Breast ultrasound image
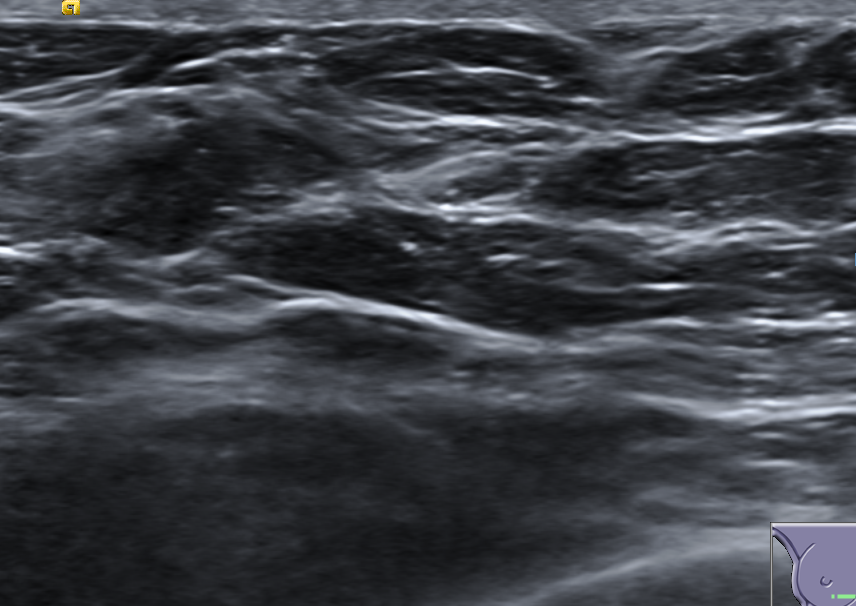
Diagnosis: normal